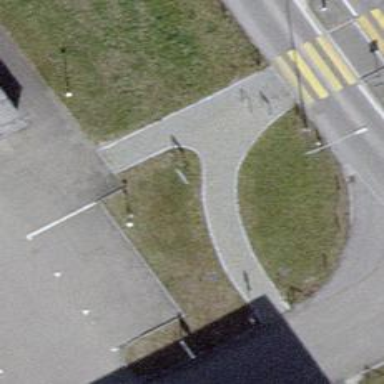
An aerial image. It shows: Crossing on footway.